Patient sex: M
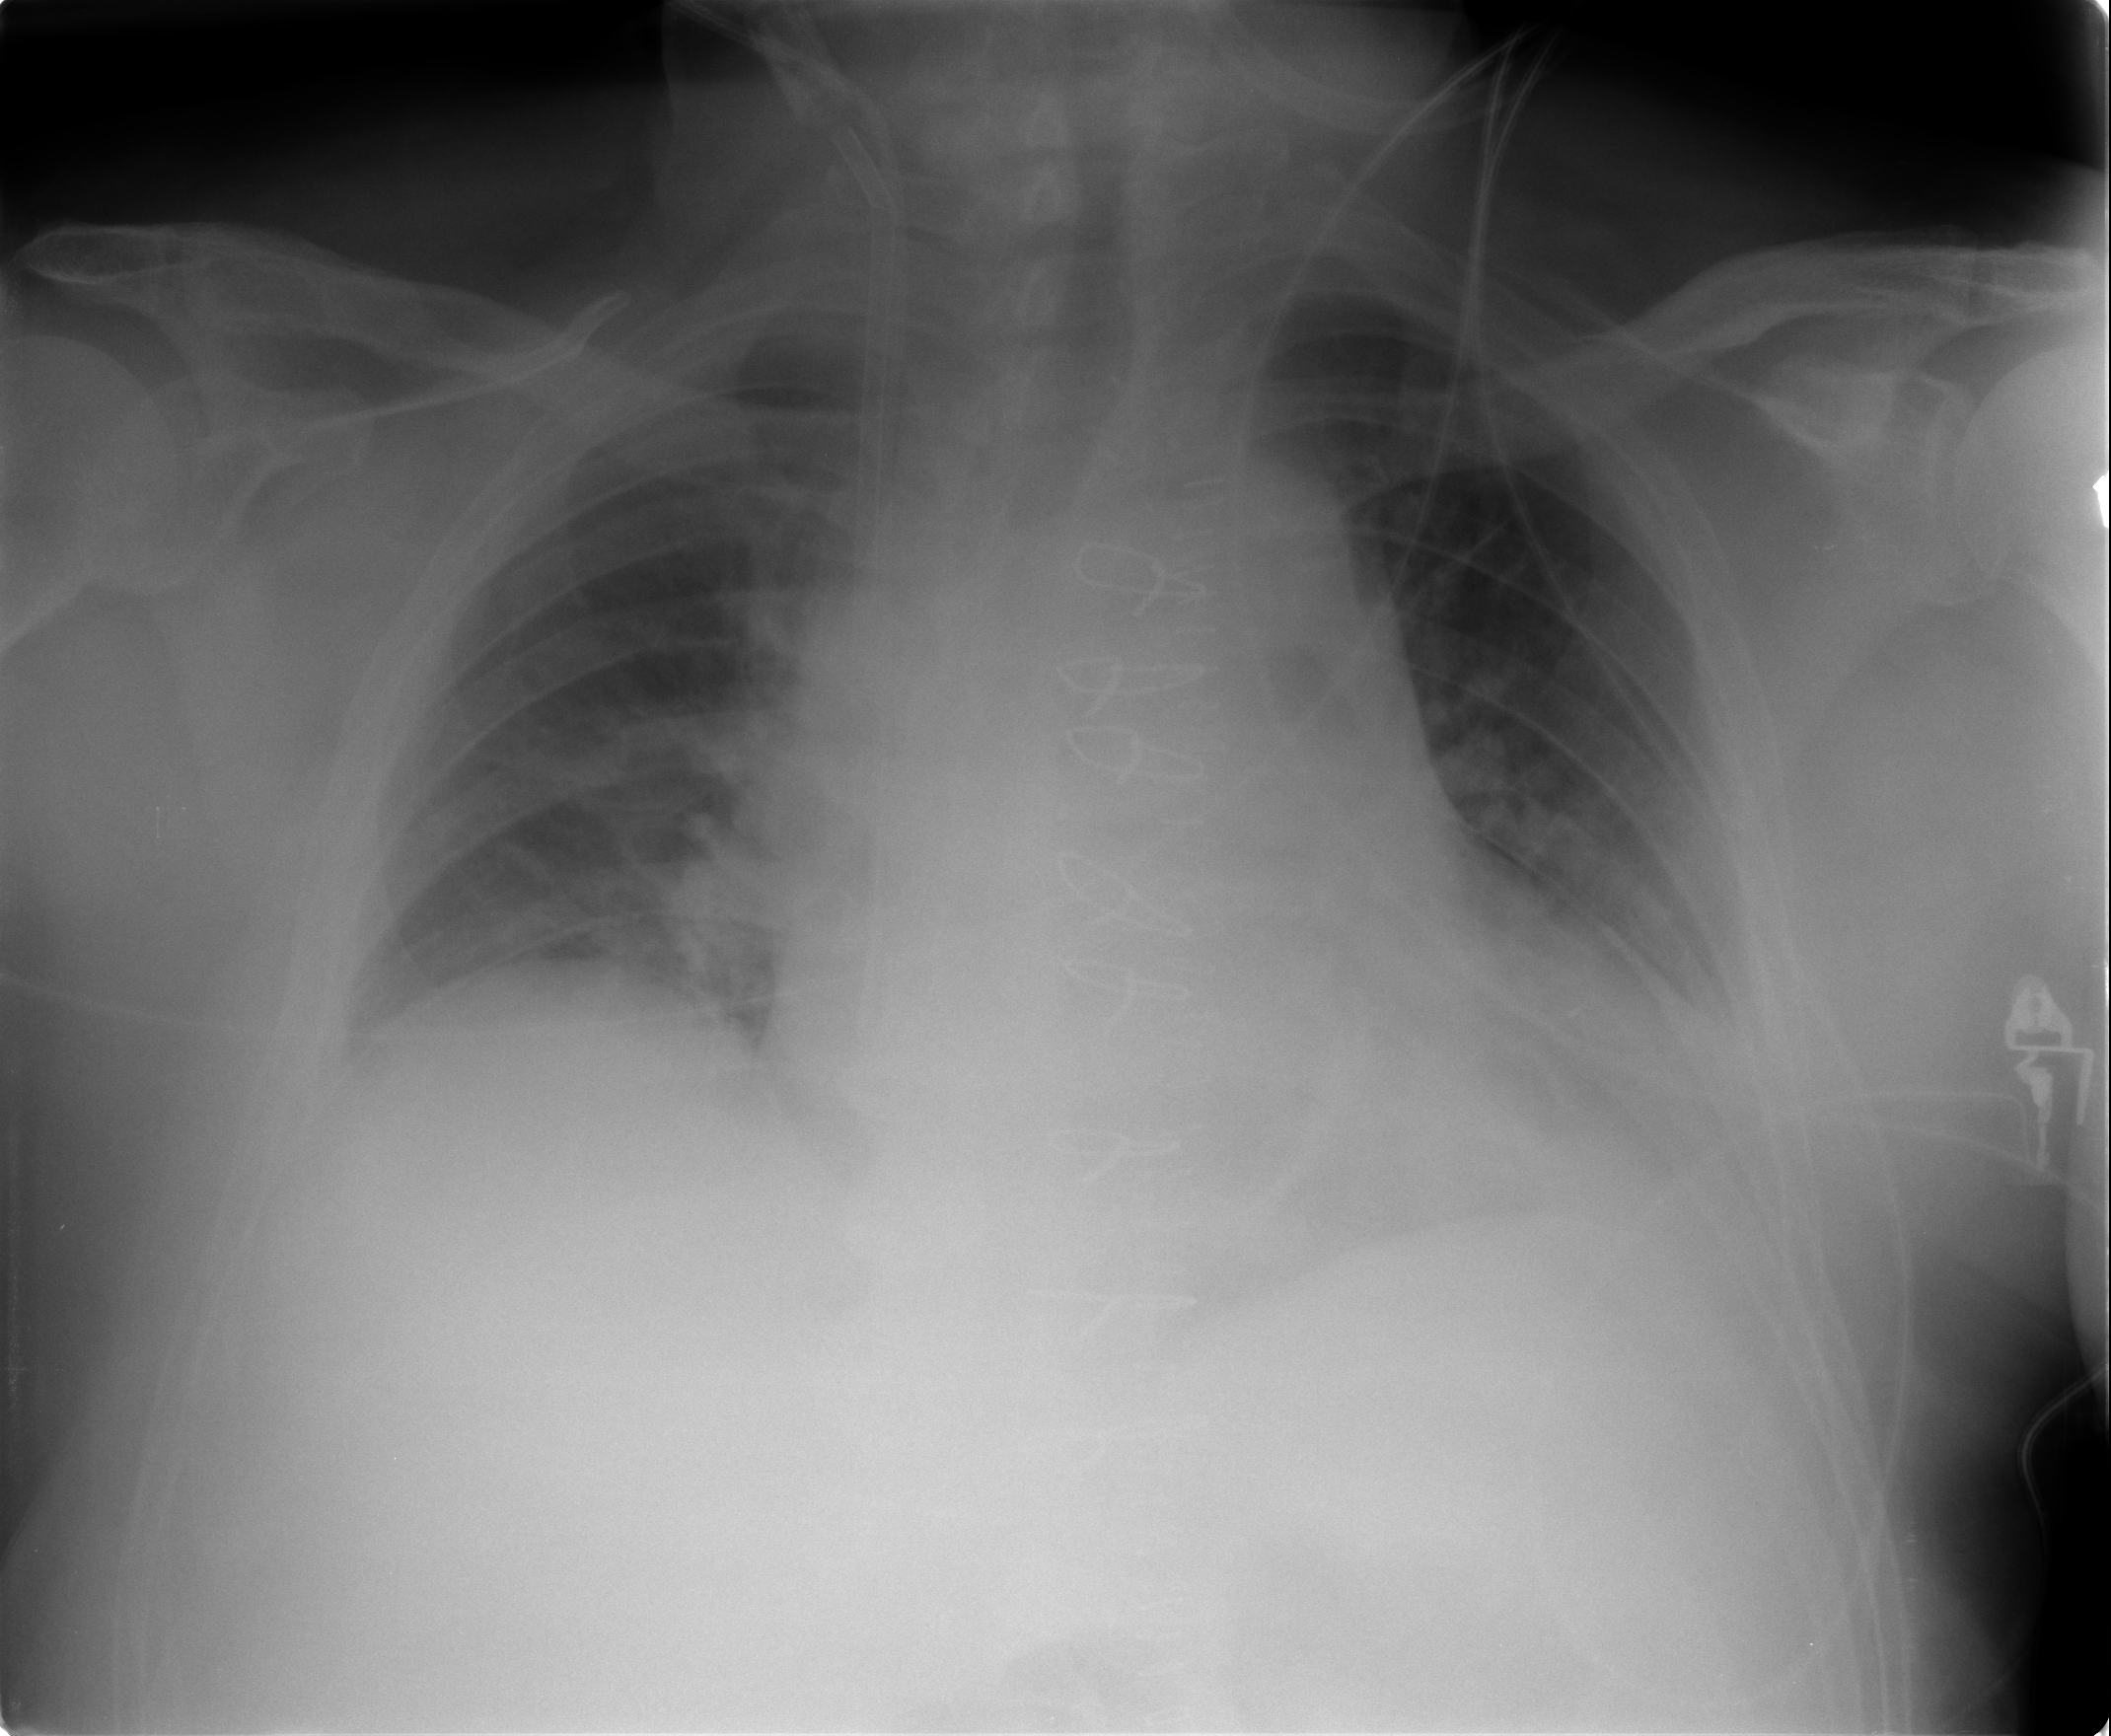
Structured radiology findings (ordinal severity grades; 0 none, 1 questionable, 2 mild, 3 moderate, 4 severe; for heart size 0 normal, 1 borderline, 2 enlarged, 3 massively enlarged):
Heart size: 2
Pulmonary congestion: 2
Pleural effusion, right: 0
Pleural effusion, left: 2
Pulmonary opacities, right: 0
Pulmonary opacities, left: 1
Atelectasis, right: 2
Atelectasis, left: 2